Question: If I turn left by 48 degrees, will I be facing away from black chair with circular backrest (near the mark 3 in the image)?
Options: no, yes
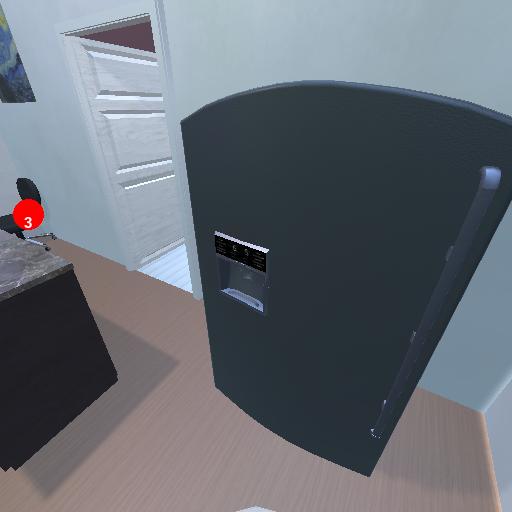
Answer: no